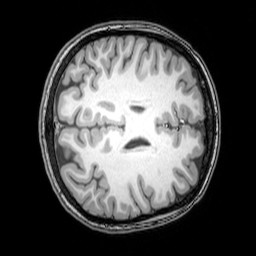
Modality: T1w
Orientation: axial
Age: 21
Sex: female
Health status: healthy
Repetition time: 0.081 s
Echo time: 0.037 s